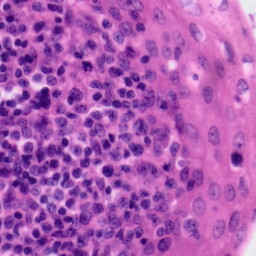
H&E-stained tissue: Tonsil